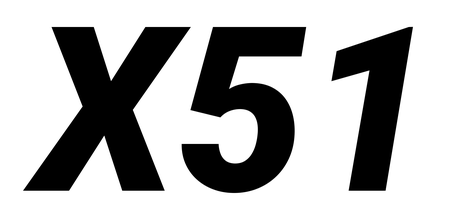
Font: Roboto-Italic_Black_Italic